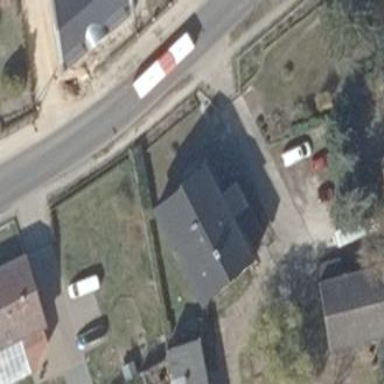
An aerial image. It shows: Simple house.